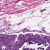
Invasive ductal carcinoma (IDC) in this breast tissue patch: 0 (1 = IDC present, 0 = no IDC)